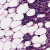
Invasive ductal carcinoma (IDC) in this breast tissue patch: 1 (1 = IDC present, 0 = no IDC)